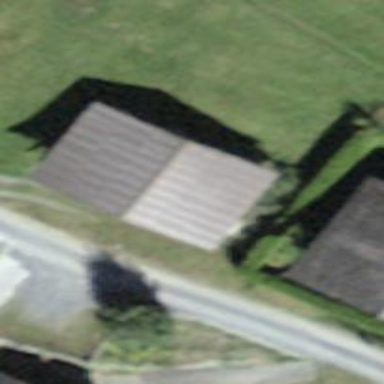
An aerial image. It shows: Barn.